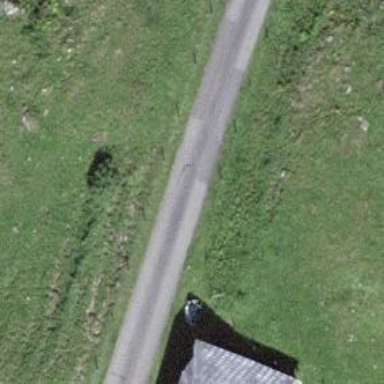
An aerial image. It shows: Unclassified road with asphalt surface. The road has grade1 tracktype.